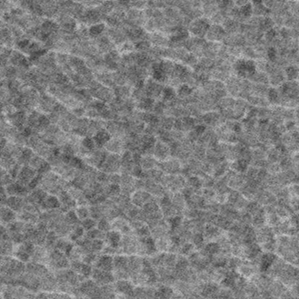
Label: frost